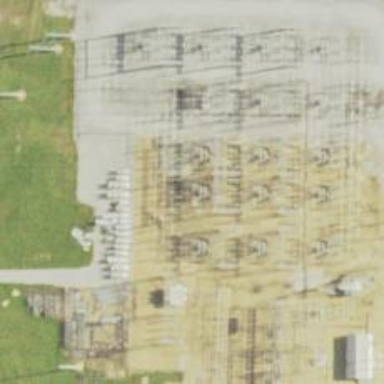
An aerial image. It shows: Switch used for power control.